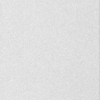
Label: dusty